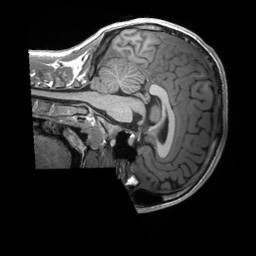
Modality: T1w
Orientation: sagittal
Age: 17
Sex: male
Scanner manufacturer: siemens
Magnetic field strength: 3 T
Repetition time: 2.3 s
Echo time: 0.00232 s